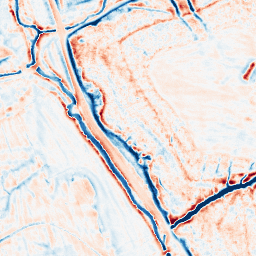
Category: edge_preserving
Decomposition family: bilateral
Decomposition parameters: d: 15
sigma_color: 50
sigma_space: 25
Upsampling method: quintic
Upsampling parameters: scale: 2
Upsampling scale: 2